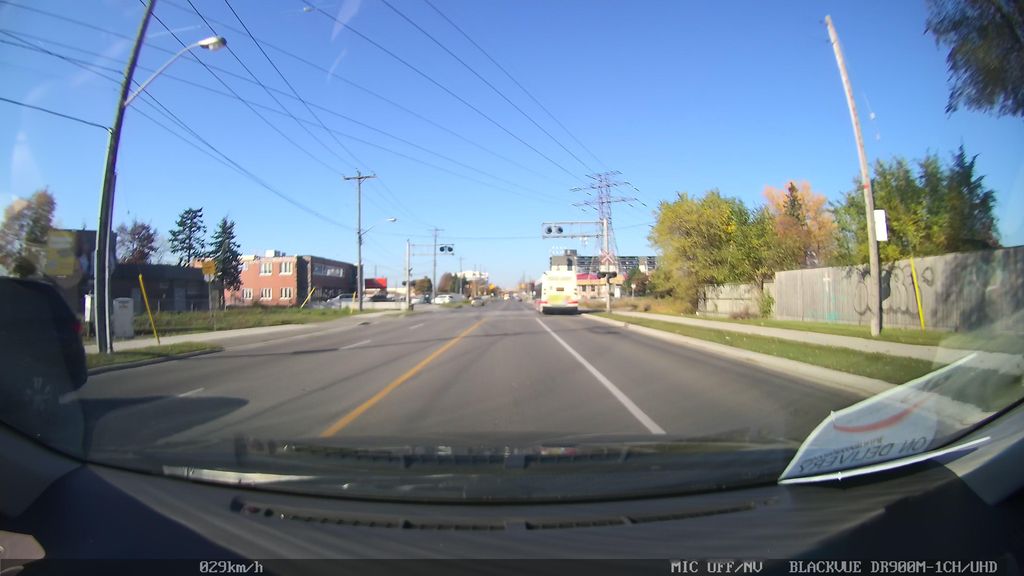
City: toronto